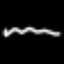
Label: squiggle